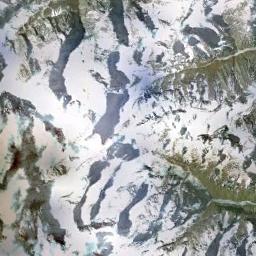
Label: snowberg